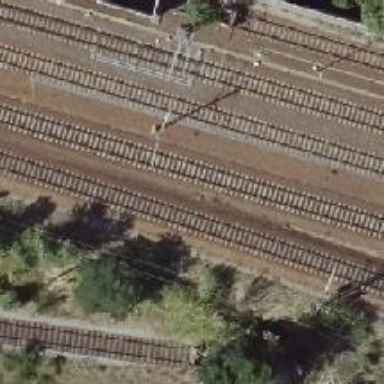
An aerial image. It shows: Railway with electrified contact lines.